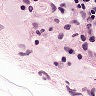
Metastatic tissue present: no